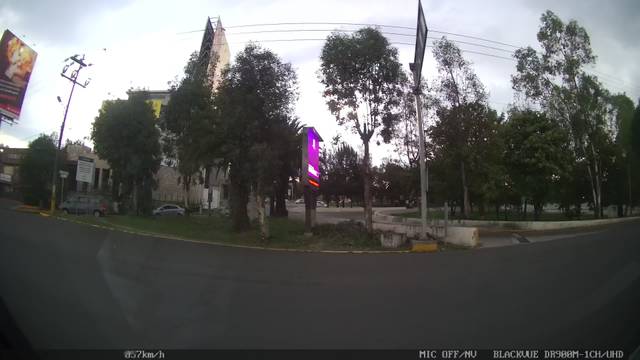
Region: Mexico
Coordinates: 19.503, -99.237